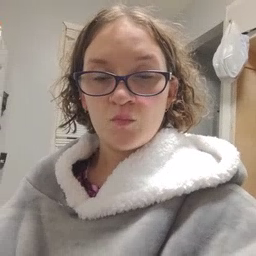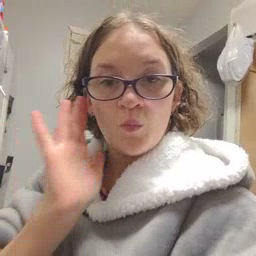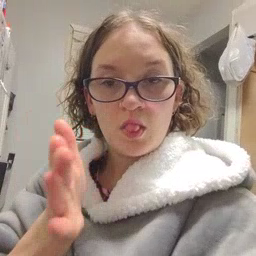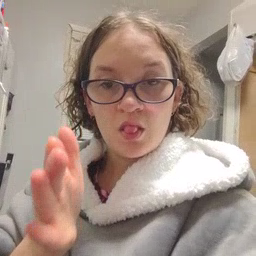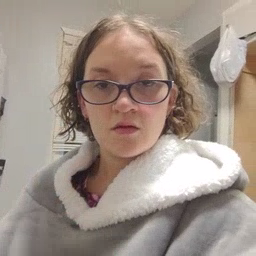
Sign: will